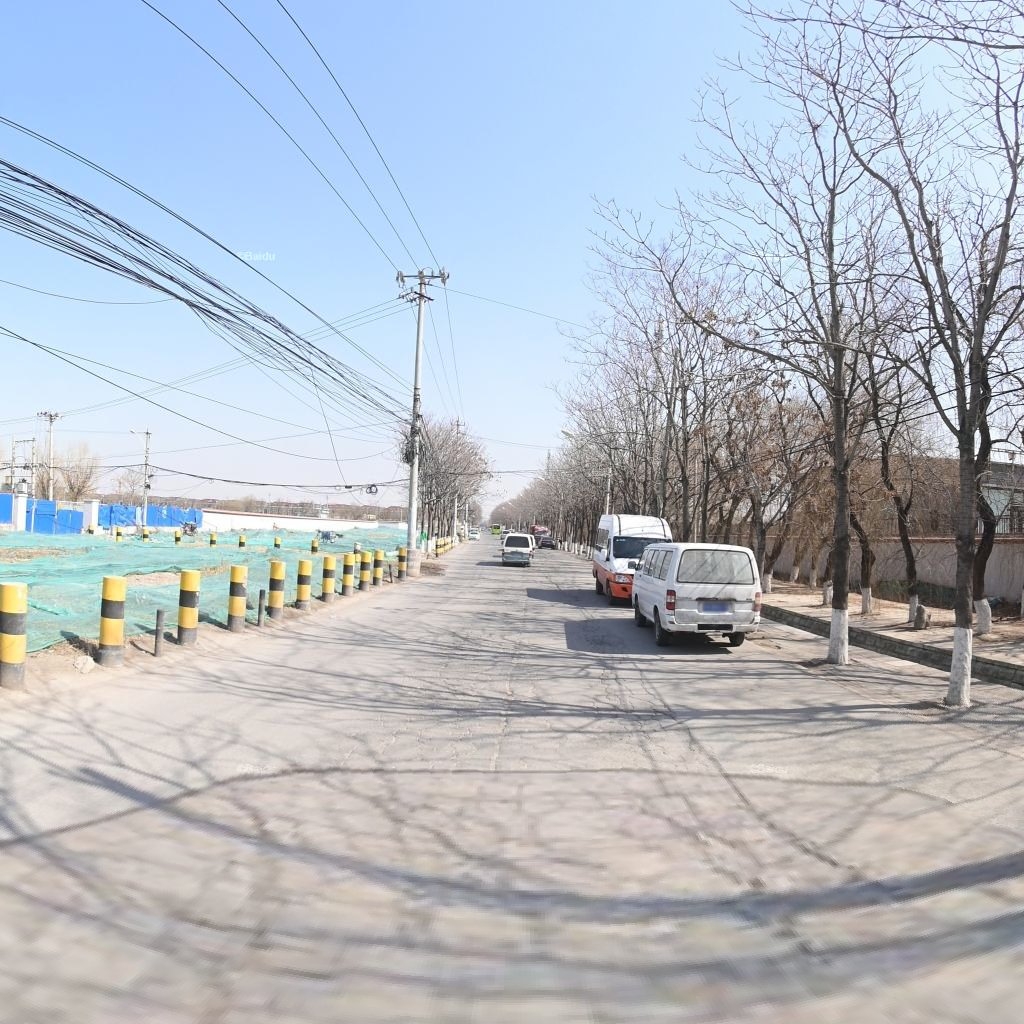
Region: Chaoyang
Road damage annotations: alligator crack